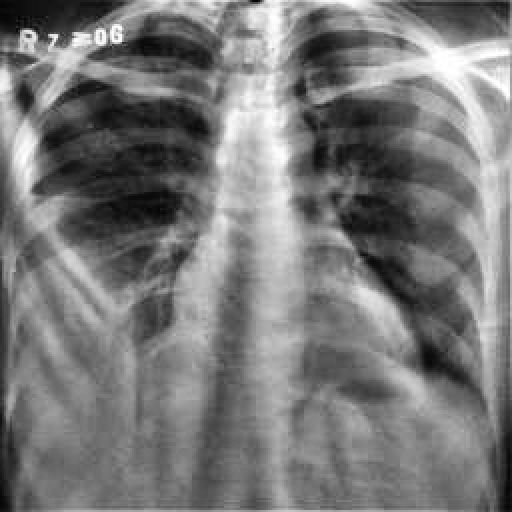
Finding: TUBERCULOSIS